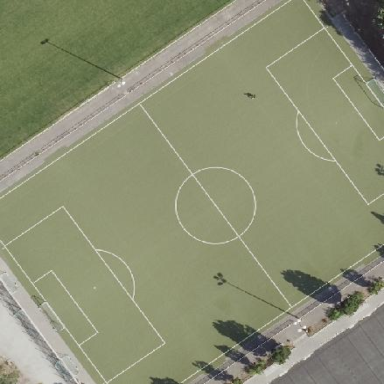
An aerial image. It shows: Soccer pitch for leisureland activities.